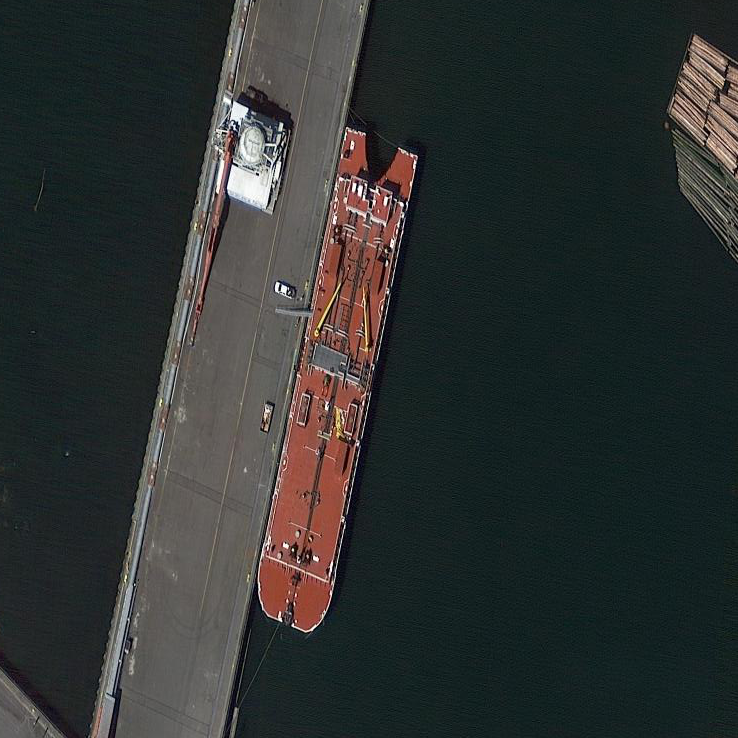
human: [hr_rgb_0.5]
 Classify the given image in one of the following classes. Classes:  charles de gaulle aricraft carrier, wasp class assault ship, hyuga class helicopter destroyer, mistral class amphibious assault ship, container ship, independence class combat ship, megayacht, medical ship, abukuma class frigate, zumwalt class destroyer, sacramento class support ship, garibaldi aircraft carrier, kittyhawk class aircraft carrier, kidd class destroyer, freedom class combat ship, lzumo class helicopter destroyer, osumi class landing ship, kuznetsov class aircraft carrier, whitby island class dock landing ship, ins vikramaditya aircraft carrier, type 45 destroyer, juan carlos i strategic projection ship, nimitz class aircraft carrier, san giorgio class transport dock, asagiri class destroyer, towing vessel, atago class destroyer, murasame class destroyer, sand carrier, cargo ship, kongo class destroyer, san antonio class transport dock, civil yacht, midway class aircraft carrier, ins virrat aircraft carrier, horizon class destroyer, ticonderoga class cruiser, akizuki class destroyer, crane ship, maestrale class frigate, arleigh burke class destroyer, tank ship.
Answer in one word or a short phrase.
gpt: Tank ship